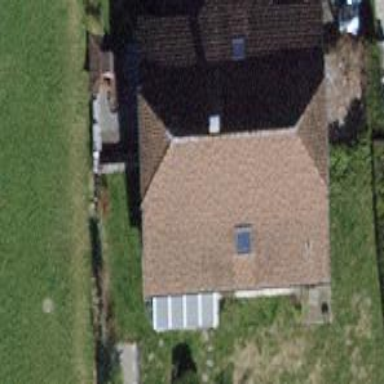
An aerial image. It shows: Gabled roof house.